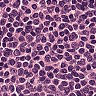
Metastatic tissue present: no